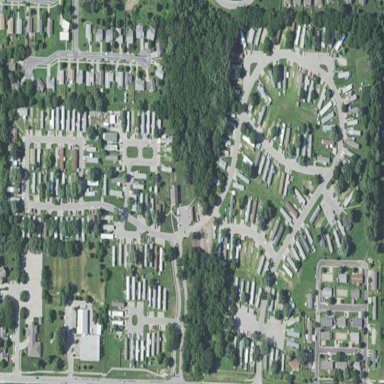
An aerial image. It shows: Residential area known as trailer park.